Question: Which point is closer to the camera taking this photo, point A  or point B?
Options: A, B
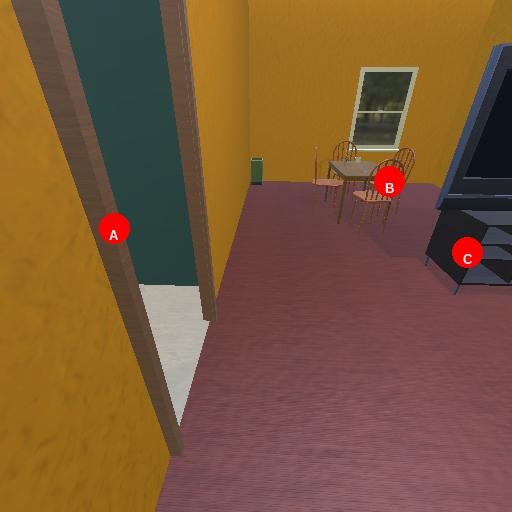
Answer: A